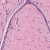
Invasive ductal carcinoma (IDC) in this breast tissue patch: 0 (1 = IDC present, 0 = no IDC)